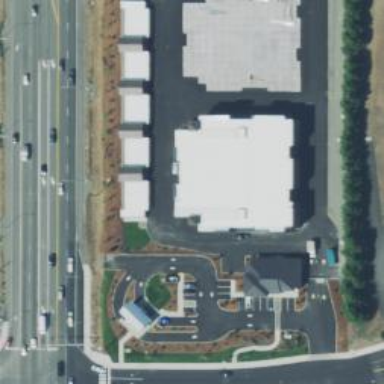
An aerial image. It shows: Building housing storage rental shop.